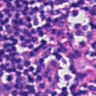
Metastatic tissue present: no